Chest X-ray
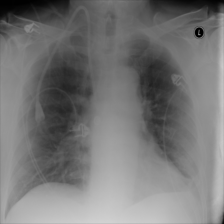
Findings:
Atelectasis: negative
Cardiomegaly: negative
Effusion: negative
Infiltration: positive
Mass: negative
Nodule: negative
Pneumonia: negative
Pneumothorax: negative
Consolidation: negative
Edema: negative
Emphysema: negative
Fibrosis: negative
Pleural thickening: negative
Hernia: negative